Question: I can't get background of object in JavaFX. I don't mean Shapes, but normal Nodes like Buttons, Tabs and others. I don't know how to access to theirs background color.
I am developing IDE and I want to run Color animation on tab with file that user want to open and is already existing in program file collection. Before doing this animation I want to read original tab background color and that color is returned to tab at the end of animation. Also I want to get back 'hover' and 'selected' properties, which disappear when I set some color in animation and they never get back. All colors I am setting up in CSS file and I don't want to change it.
How to get and set programmatically Node color? Or how to do color animation with save original properties and at the end of animation get this properties back?

'''
<?xml version="1.0" encoding="UTF-8"?>
<?import java.lang.*?>
<?import javafx.scene.control.*?>
<?import javafx.scene.layout.*?>
<TabPane maxHeight="-Infinity" maxWidth="-Infinity" minHeight="-Infinity" minWidth="-Infinity" prefHeight="480.0" prefWidth="600.0" stylesheets="@style.css" tabClosingPolicy="UNAVAILABLE" xmlns="http://javafx.com/javafx/8" xmlns:fx="http://javafx.com/fxml/1">
<tabs>
<Tab text="Sample tab 1">
<content>
<AnchorPane minHeight="0.0" minWidth="0.0" prefHeight="180.0" prefWidth="200.0" />
</content>
</Tab>
<Tab text="Sample tab 2">
<content>
<AnchorPane minHeight="0.0" minWidth="0.0" prefHeight="180.0" prefWidth="200.0" />
</content>
</Tab>
<Tab text="Sample tab 3">
<content>
<AnchorPane minHeight="0.0" minWidth="0.0" prefHeight="180.0" prefWidth="200.0" />
</content>
</Tab>
</tabs>
</TabPane>
'''
'''
.tab{
-fx-background-color: pink;}
.tab:hover{
-fx-background-color: red;}
.tab:selected{
-fx-background-color: yellow;}
'''
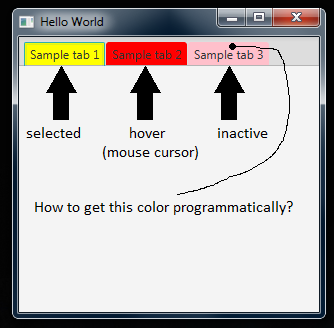
Answer: As far as I know, there is no way in the public API to determine what is being currently used as the background color for a 'Region' (including for a 'Control') (unless you know it is either set by an inline style, in which case you can parse the result of 'getStyle()' or by a call to 'setBackground(...)'). But I see no reason you would want this; the color will revert to that defined in the css file if you remove any inline styles or 'background' property.
Here's a simple example where the background color is set by a linear gradient (via an inline style) which slides as a task progresses:
'''
import javafx.application.Application;
import javafx.beans.binding.Bindings;
import javafx.beans.binding.IntegerBinding;
import javafx.concurrent.Task;
import javafx.scene.Scene;
import javafx.scene.control.Button;
import javafx.scene.control.Tab;
import javafx.scene.control.TabPane;
import javafx.scene.layout.StackPane;
import javafx.stage.Stage;
public class ColoredTabDemo extends Application {
private int tabCount ;
@Override
public void start(Stage primaryStage) {
TabPane tabPane = new TabPane();
for (int i = 0; i < 4; i++) {
tabPane.getTabs().add(createTab());
}
Scene scene = new Scene(tabPane, 600, 400);
scene.getStylesheets().add("colored-tab-demo.css");
primaryStage.setScene(scene);
primaryStage.show();
}
private Tab createTab() {
Tab tab = new Tab("Tab "+(++tabCount));
Button button = new Button("Load file...");
button.setOnAction(e -> {
Task<Void> task = new Task<Void>() {
@Override
public Void call() throws Exception {
// simulate loading:
for (int i=1; i <= 500; i++) {
updateProgress(i, 500);
Thread.sleep(20);
}
return null ;
}
};
IntegerBinding progressAsPercent = Bindings.createIntegerBinding(() ->
(int) (task.getProgress() * 100), task.progressProperty());
tab.styleProperty().bind(Bindings.format("-fx-background-color: "
+ "linear-gradient(to right, -fx-accent 0%%, -fx-accent %d%%, -fx-background %1$d%%, -fx-background 100%%);",
progressAsPercent));
button.setDisable(true);
task.setOnSucceeded(evt -> {
tab.styleProperty().unbind();
tab.setStyle("");
button.setDisable(false);
});
new Thread(task).start();
});
tab.setContent(new StackPane(button));
return tab ;
}
public static void main(String[] args) {
launch(args);
}
}
'''
colored-tab-demo.css is almost exactly the same as you posted, but using a looked-up color instead of setting '-fx-background-color' directly:
'''
.tab{
-fx-background-color: -fx-background;
-fx-background: pink ;
}
.tab:hover{
-fx-background: red;
}
.tab:selected{
-fx-background: yellow;
}
'''